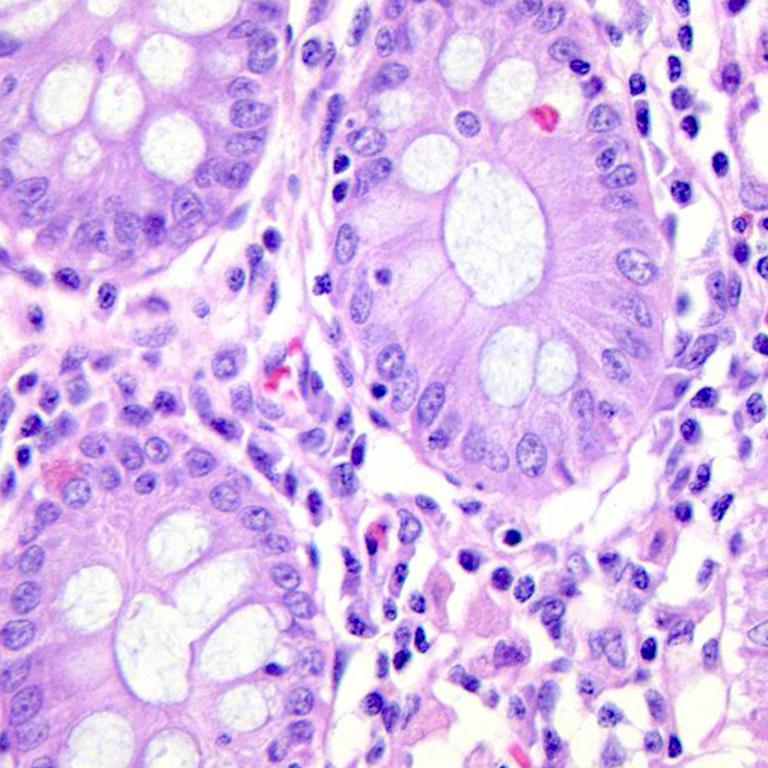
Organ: colon
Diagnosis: benign